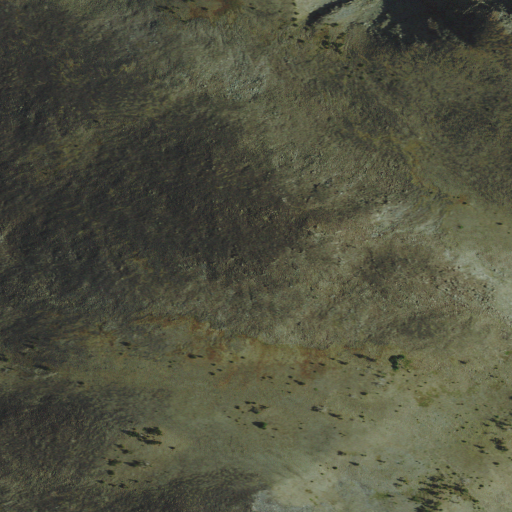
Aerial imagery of mountain in Montana named Crow Peak containing shrub, grassland, evergreen forest, and barren land